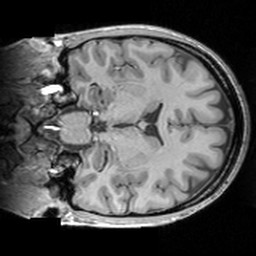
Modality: T1w
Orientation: coronal
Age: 29
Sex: female
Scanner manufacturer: siemens
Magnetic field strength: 3 T
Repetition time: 1.63 s
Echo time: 0.00311 s